Question: I'd like to connect my electric guitar to my app. I have hardware (the Line6 Sonic Port) that passes the audio from my guitar into my iPhone. I've figured out how to get audio playing out to my headphones, but it's audio coming from my headphone mic, not the Lightning Port input.
Here's what I've tried so far:
'''
self.audioEngine = AVAudioEngine()
let input = self.audioEngine.inputNode
let mixer = self.audioEngine.mainMixerNode
let output = self.audioEngine.outputNode
self.audioEngine.inputNode.installTapOnBus(0, bufferSize: 128, format: input.inputFormatForBus(0)) { (buffer, time) -> Void in
//
}
self.audioEngine.connect(input, to: mixer, format: input.inputFormatForBus(0))
self.audioEngine.connect(mixer, to: output, format: mixer.inputFormatForBus(0))
self.audioEngine.prepare()
self.audioEngine.startAndReturnError(nil)
'''
When I run this, I hear audio - but it's coming from my headphone mic, not the guitar. How can I connect to audio coming from the lightning port?
For a quick illustration, here is the hardware that I'm using:

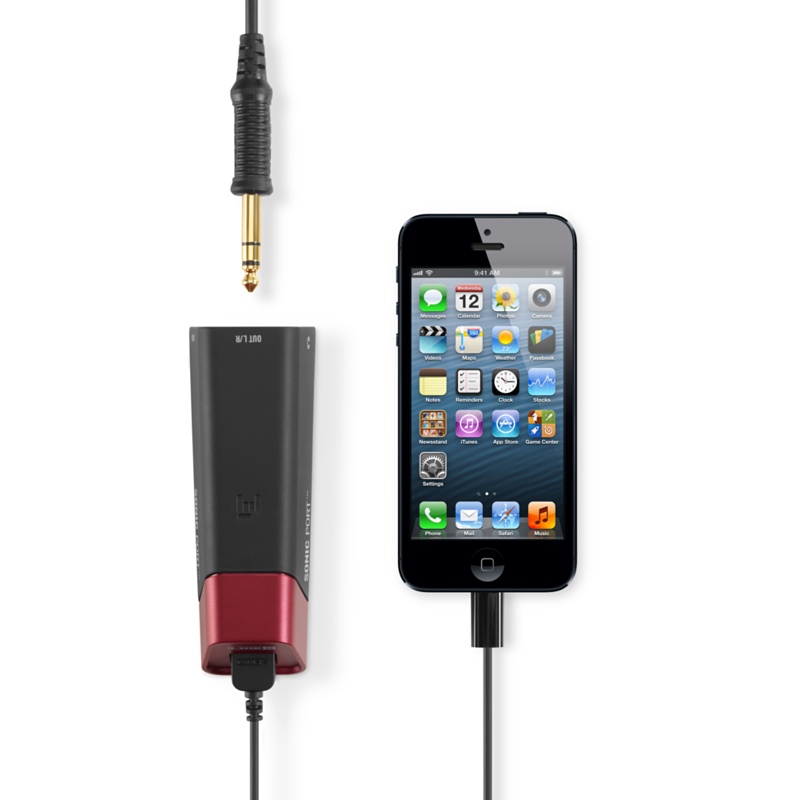
Answer: To connect to a particular audio input, you need to configure the 'sharedInstance' of 'AVAudioSession', by using the 'setPreferredInput:error:' method.
Here's how this is done in Objective-C:
'''
AVAudioSession *sharedSession = [AVAudioSession sharedInstance];
NSArray *availableInputs = [sharedSession availableInputs];
[availableInputs enumerateObjectsUsingBlock:^(AVAudioSessionPortDescription *portDescription, NSUInteger idx, BOOL *stop) {
if (portDescription.portType == AVAudioSessionPortUSBAudio) {
[sharedSession setPreferredInput:portDescription error:nil];
}
}];
'''
To learn more, check out:
- <URL>